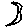
Label: moon